Question: I want to modify the value in a specific table in mysql using the function.

How can I change the meta_value value1 to value2, which corresponds to the currently logged in user_id in the wp_usermeta table.
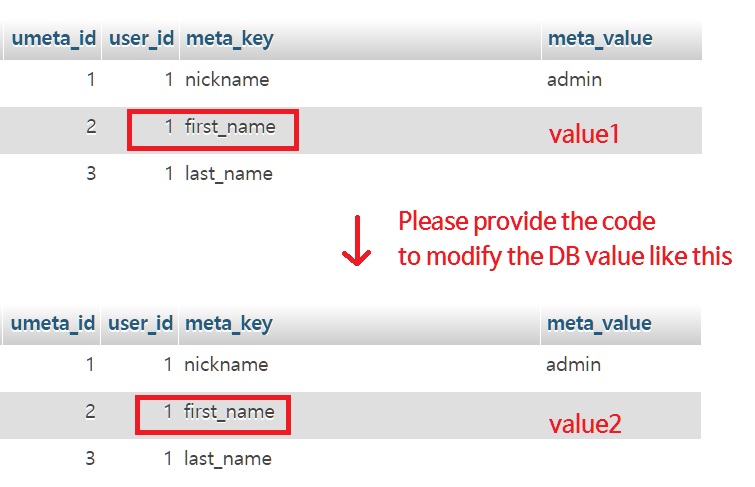
Answer: <URL>
Update user meta field based on user ID.
'''
function my_custom_function(){
$user_id = get_current_user_id(); // Get logged in userid
update_user_meta($user_id, 'first_name', 'value2');
}
add_action('init','my_custom_function');
'''